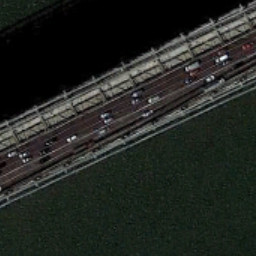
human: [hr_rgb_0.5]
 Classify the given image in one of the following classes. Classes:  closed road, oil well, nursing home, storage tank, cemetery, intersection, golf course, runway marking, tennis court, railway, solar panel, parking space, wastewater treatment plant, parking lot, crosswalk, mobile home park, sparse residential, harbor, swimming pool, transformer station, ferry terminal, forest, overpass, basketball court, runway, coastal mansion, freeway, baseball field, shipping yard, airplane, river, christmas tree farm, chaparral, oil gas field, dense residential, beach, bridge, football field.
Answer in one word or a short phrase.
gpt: bridge